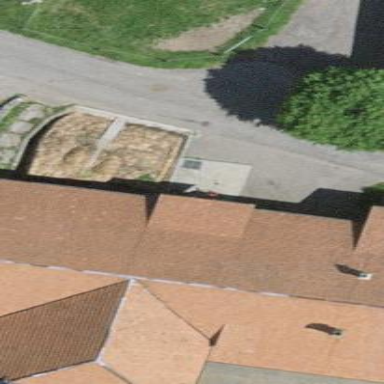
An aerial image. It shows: Farm building.